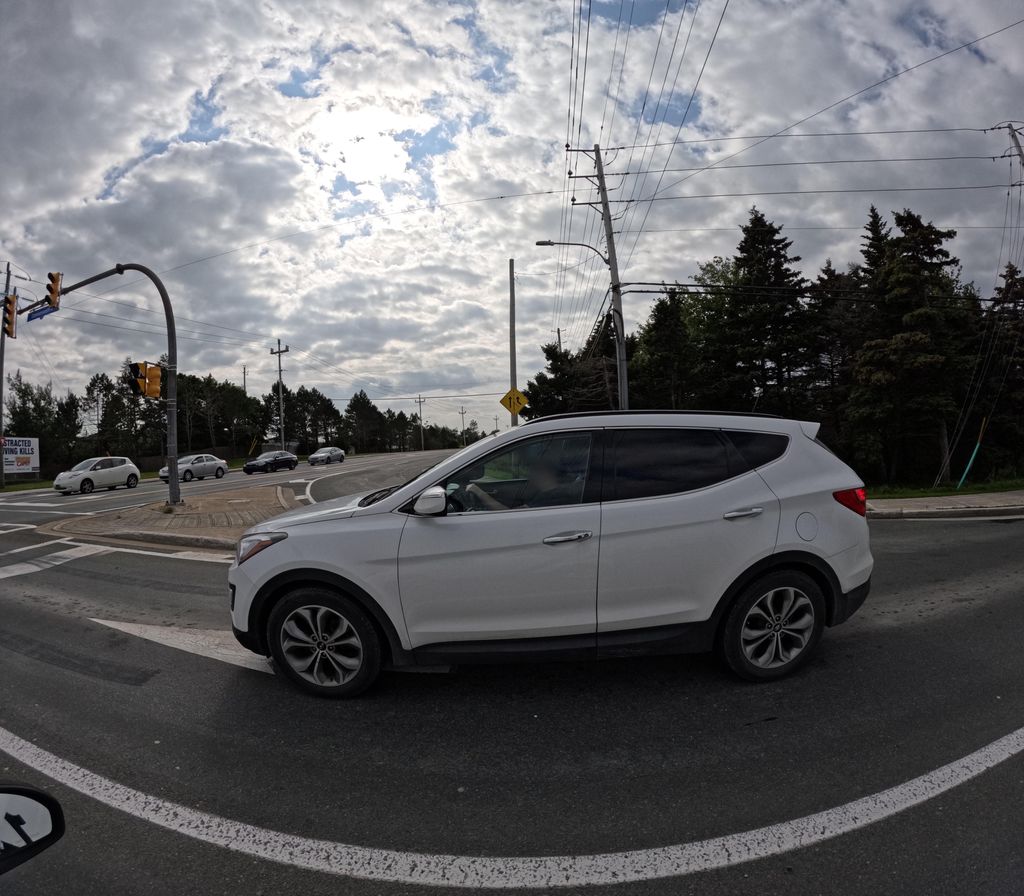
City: st_johns